Interaction volume radius: 10 \u00c5
Interaction volume height: 35 \u00c5
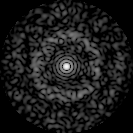
Disorder parameter: 0.8216